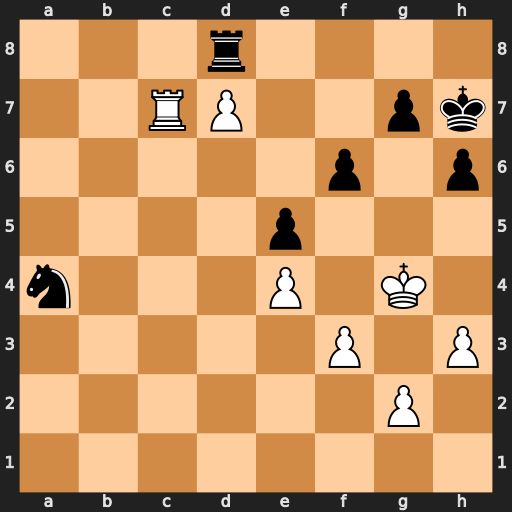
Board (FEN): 3r4/2RP2pk/5p1p/4p3/n3P1K1/5P1P/6P1/8
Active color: w
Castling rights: -
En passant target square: -
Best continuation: Kf5 Nc5 Rxc5